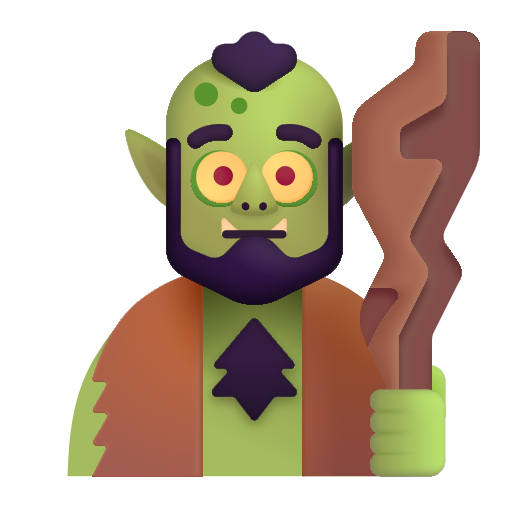
troll color